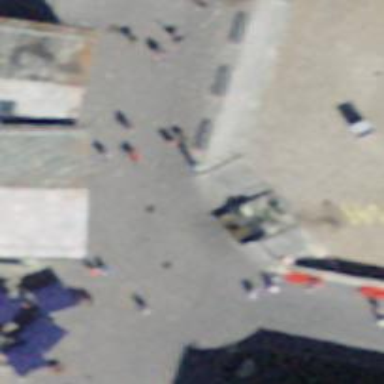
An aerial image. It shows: Fountain.